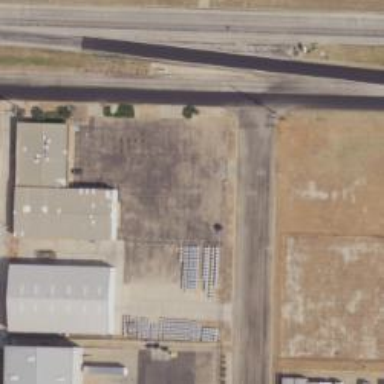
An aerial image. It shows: Alleyway designated as service road.